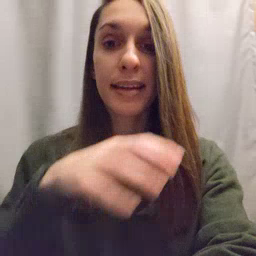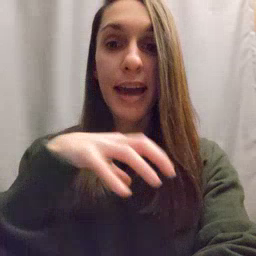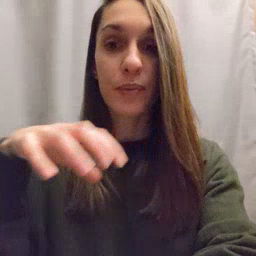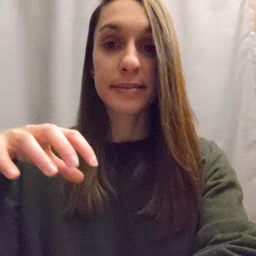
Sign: cloud